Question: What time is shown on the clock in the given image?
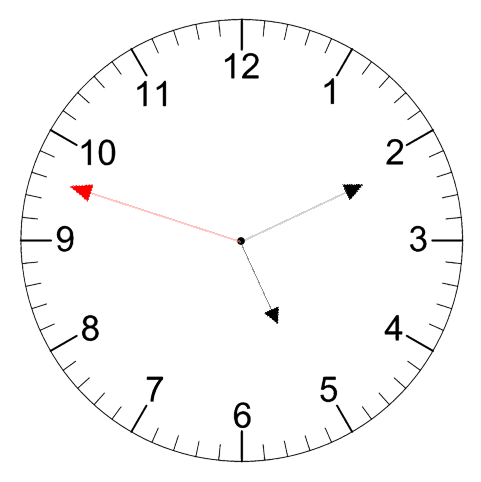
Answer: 05:10:48